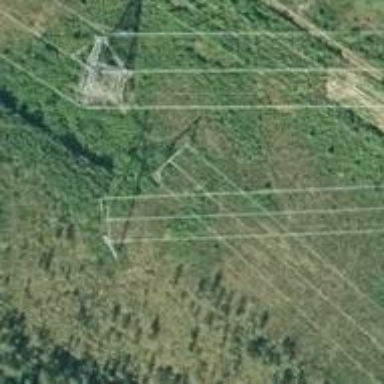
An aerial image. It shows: Power tower.